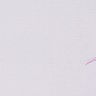
Metastatic tissue present: no